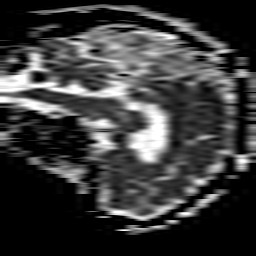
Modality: ADC
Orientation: sagittal
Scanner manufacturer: philips
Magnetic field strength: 1.5 T
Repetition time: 3.681 s
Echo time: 0.09411 s